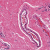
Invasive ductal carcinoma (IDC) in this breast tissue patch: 0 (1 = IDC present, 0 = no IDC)